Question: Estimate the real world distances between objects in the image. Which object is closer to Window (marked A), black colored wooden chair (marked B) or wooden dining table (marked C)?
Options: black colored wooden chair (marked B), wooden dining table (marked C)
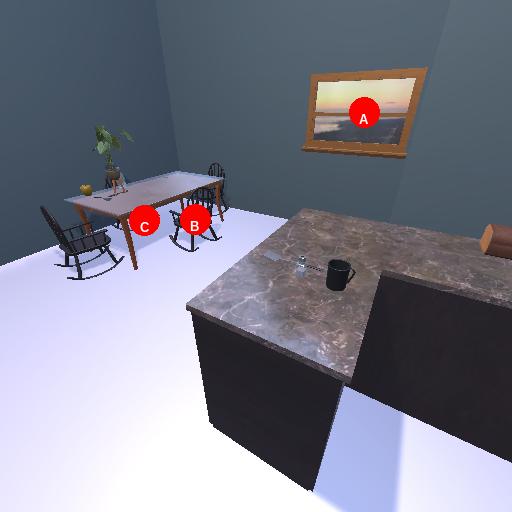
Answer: black colored wooden chair (marked B)